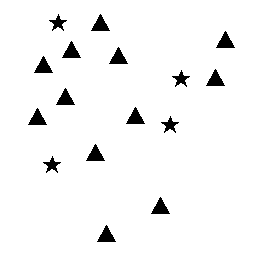
Squares: 0
Triangles: 12
Stars: 4
Total shapes: 16